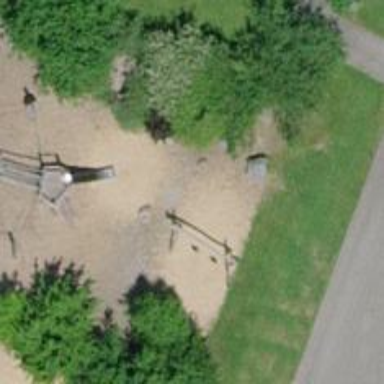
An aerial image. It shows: Playground with swings.